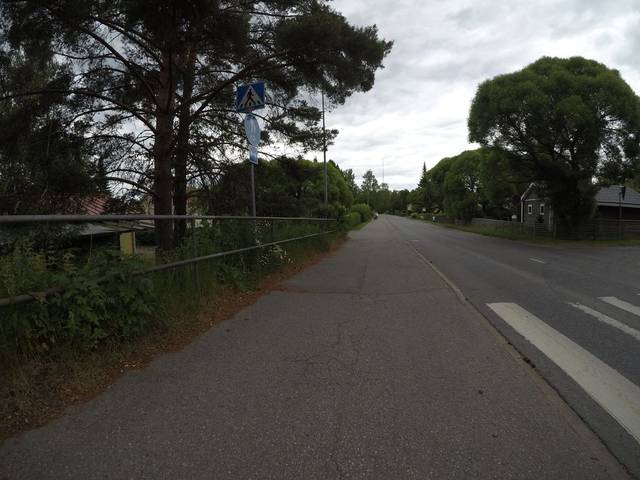
Region: Finland
Coordinates: 60.982, 24.442